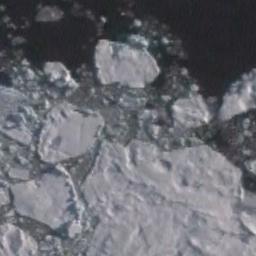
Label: sea_ice